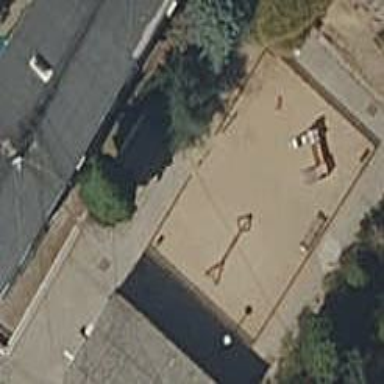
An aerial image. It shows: Playground area for leisure land.